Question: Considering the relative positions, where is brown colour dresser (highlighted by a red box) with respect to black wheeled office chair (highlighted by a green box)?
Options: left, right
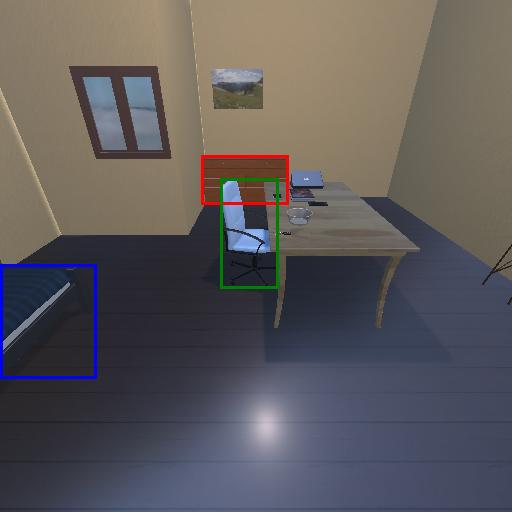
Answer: left